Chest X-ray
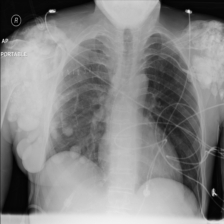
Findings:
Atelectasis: negative
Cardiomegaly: negative
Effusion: negative
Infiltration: negative
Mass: negative
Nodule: negative
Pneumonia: negative
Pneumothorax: negative
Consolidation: negative
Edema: negative
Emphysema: negative
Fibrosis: negative
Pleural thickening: negative
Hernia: negative